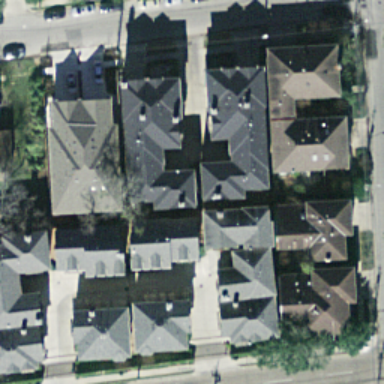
This is a dense residential area with houses and plants .